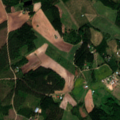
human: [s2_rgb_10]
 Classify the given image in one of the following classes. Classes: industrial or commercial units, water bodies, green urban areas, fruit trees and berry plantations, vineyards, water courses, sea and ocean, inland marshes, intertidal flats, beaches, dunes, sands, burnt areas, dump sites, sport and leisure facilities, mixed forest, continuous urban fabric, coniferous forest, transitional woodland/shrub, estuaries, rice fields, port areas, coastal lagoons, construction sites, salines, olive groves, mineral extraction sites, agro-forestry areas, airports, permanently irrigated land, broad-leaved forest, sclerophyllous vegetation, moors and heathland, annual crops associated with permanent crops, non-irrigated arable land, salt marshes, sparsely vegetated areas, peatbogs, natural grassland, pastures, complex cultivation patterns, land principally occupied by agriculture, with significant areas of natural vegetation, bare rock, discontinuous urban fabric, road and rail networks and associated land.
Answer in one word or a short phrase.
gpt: non-irrigated arable land, coniferous forest, mixed forest, transitional woodland/shrub